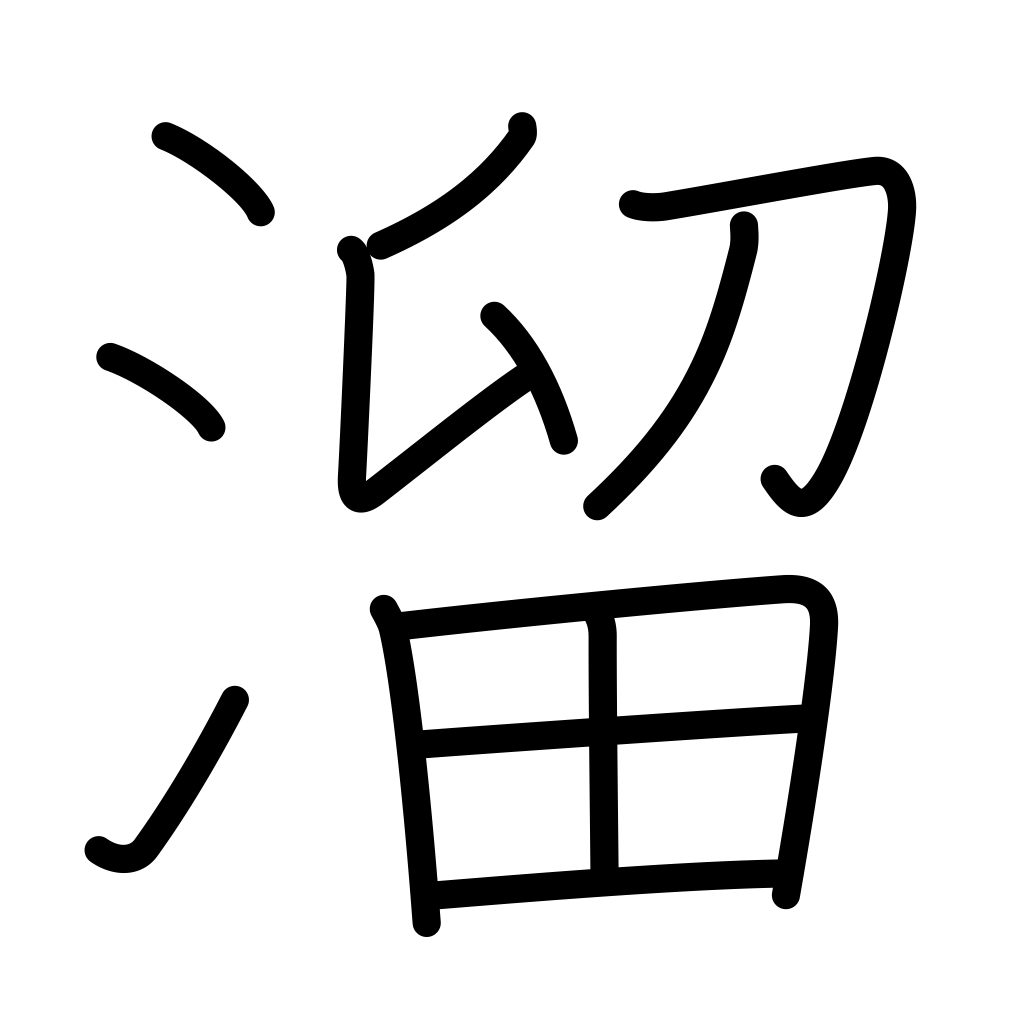
Meaning: collect, gather, be in arrears